Question: I saw a tutorial on YouTube(I can't link it because I can't find it anymore),
So the code is supposed to detect devices that are connected to my Internet/Router, I don't understand a lot about how his(The person who made the tutorial) code works
I also got this error in my console:

> File "c:/Users/j/Desktop/Connection-Detection.py", line 6, in
IP_NETWORK = config('IP_NETWORK')
File "C:\Users\j\AppData\Local\Programs\Python\Python38-32\lib\site-packages\decouple.py", line 199, in
return self.config(*args, **kwargs)
File "C:\Users\j\AppData\Local\Programs\Python\Python38-32\lib\site-packages\decouple.py", line 83, in
return self.get(*args, **kwargs)
File "C:\Users\j\AppData\Local\Programs\Python\Python38-32\lib\site-packages\decouple.py", line 68, in get
raise UndefinedValueError('{} not found. Declare it as envvar or define a default value.'.format(option))
decouple.UndefinedValueError: IP_NETWORK not found. Declare it as envvar or define a default value.
PS C:\Users\j\Desktop\python\login>
That's "Detection.py"
'''
import sys
import subprocess
import os
from decouple import config
IP_NETWORK = config('IP_NETWORK')
IP_DEVICE = config('IP_DEVICE')
proc = subprocess.Popen(['ping', IP_NETWORK],stdout=subprocess.PIPE)
while True:
line = proc.stdout.readline
if not line:
break
connected_ip = line.decode('utf-8').split()[3]
if connected_ip == IP_DEVICE:
subprocess.Popen(['say', 'Someone connected to network'])
'''
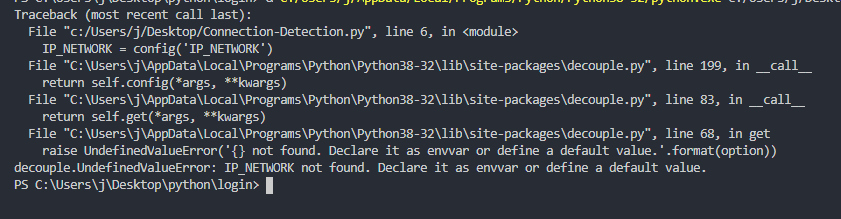
Answer: You need to define an environment variable in same directory as the 'Detection.py' file.
1. Install python-decouple - pip install python-decouple.
2. Create a file called .env
3. Open the .env file and paste the following into it.
'''
IP_NETWORK=YOUR_IP_NETWORK
IP_DEVICE=YOUR_IP_DEVICE
'''
Replace 'YOUR_IP_NETWORK' and 'YOUR_IP_DEVICE' with your 'IP_NETWORK and IP_DEVICE'